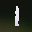
Label: 1